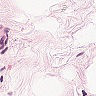
Metastatic tissue present: no